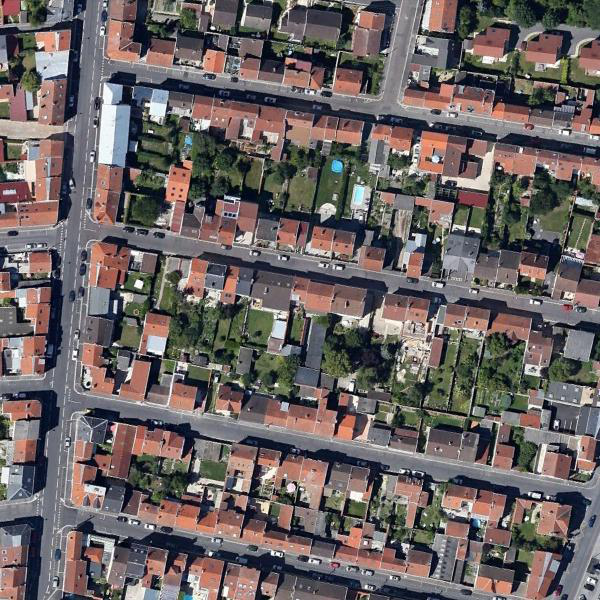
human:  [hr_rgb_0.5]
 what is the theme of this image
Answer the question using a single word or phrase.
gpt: dense residential